Question: This is a heatmap showing the profit of each employee (rows) for different tasks (columns). Task 1 requires exactly 1 person; Task 2 requires exactly 2 people; Task 3 requires exactly 1 person; Task 4 requires exactly 2 people; Task 5 requires exactly 1 person. Under the constraint that each task must have exactly the required number of people, what is the maximum total profit achievable by assigning employees? Note: All profit values are multiples of 10. Each task's total profit is the sum of the profits contributed by one or more people assigned to that task; not every task must be completed. Each person can be assigned to at most one task.
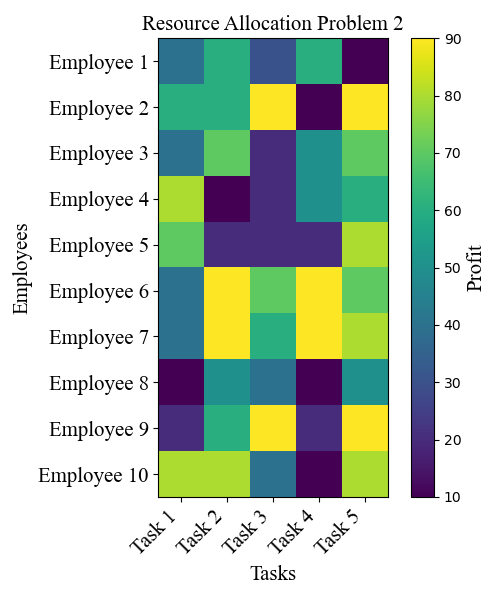
Answer: 590